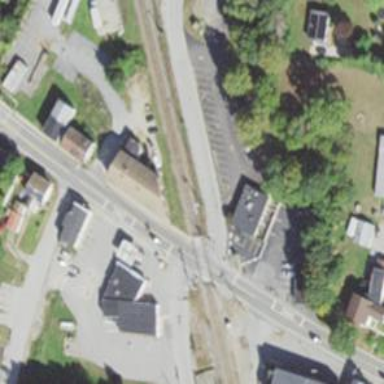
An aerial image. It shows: Road with stop sign.